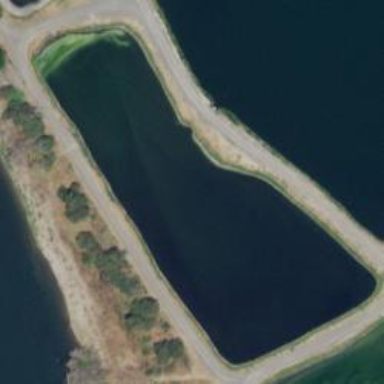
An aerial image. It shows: Reservoir of natural water.